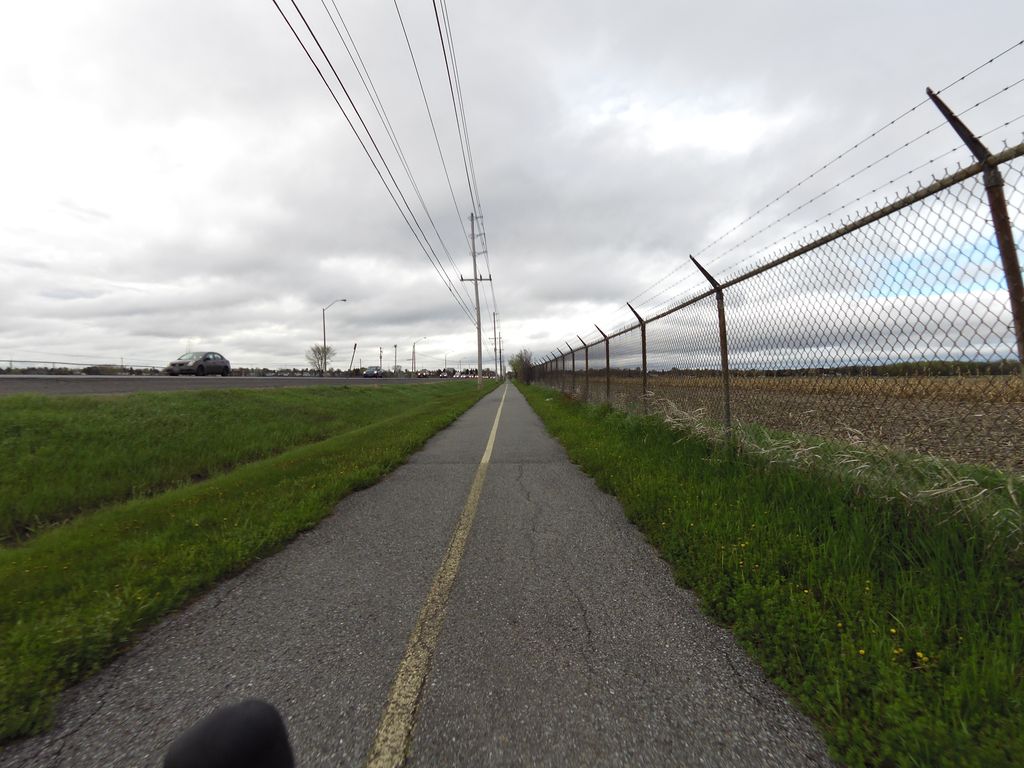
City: ottawa-gatineau